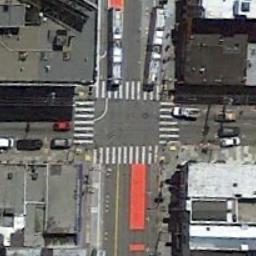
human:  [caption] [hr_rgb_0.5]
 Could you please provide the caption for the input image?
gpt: There is a green belt next to the intersection .

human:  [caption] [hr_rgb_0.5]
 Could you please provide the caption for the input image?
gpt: An intersection with normal traffic is between some dense buildings .

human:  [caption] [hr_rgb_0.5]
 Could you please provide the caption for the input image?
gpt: There are many buildings beside the intersection .

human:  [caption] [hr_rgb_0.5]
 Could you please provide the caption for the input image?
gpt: There are several moving vehicles on the road at the intersection, With many buildings and some trees around the intersection .

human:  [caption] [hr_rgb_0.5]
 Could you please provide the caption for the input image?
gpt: There are some buildings around the intersection .